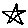
Label: star